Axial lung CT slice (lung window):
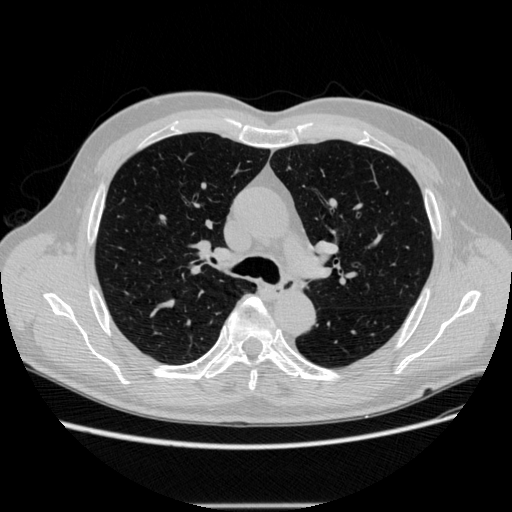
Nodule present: no